Interaction volume radius: 10 \u00c5
Interaction volume height: 20 \u00c5
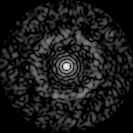
Disorder parameter: 0.8435